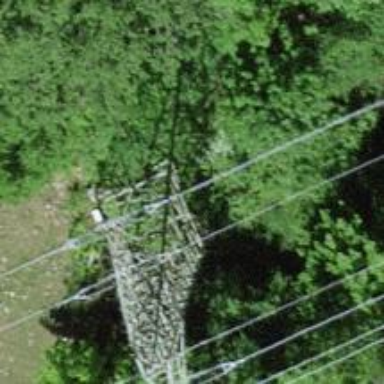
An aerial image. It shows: Power tower.